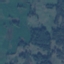
Land use / land cover: Pasture